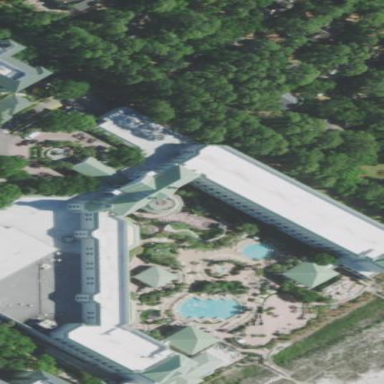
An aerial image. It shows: Hotel building.